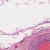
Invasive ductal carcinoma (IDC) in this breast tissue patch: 0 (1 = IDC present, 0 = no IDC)